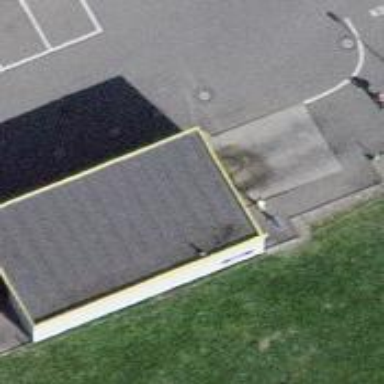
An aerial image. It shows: Car wash facility.